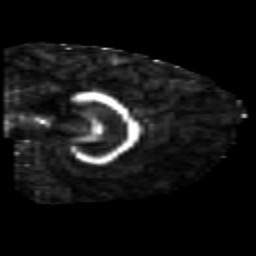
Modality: FA
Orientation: sagittal
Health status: healthy
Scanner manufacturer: siemens
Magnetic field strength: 3 T
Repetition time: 10 s
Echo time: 0.092 s